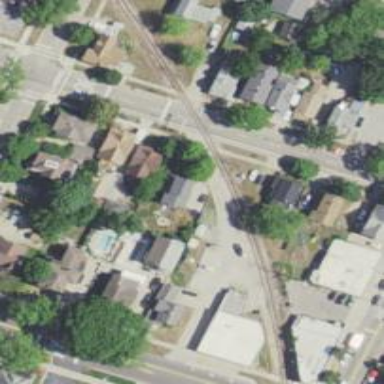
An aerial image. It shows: Crossing for the railway.